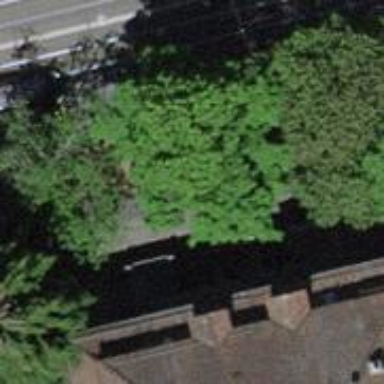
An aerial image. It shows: Beautiful avenue lined with deciduous broadleaved trees.